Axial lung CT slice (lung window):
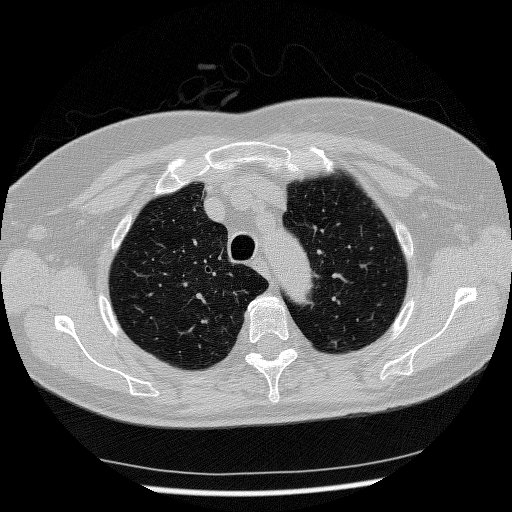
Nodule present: no